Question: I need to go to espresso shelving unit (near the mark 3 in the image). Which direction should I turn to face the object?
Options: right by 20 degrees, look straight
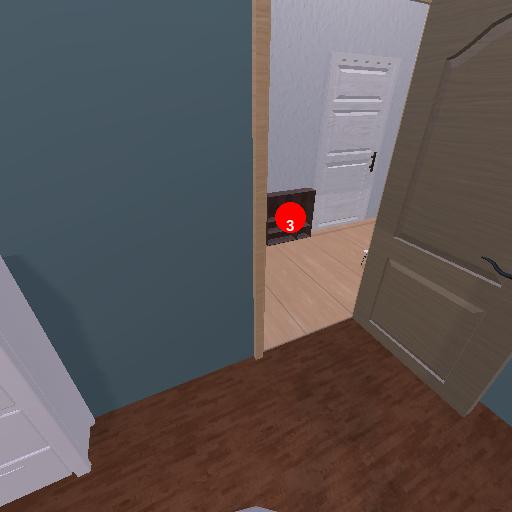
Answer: right by 20 degrees